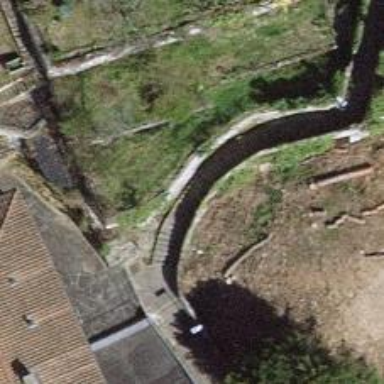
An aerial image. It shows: Road with steps.